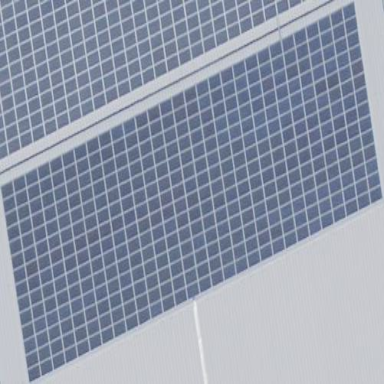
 consisting of solar photovoltaic panels."